Question: I'm trying to put a TextView into my TableView so that it doesn't push the spinner box and the other TextView off of the screen. I've tried changing the layout_width, yet that has not worked. I have also tried changing the layout_width of the TableRow, but that is not working, either. So how can I fit the text of the left-most textView in the row?
'''
<TableLayout android:id="@+id/abilityScoreTable"
android:layout_width="fill_parent" android:layout_height="fill_parent"
xmlns:android="http://schemas.android.com/apk/res/android" android:padding="0dip">
<TextView android:layout_height="wrap_content" android:textAppearance="?android:attr/textAppearanceLarge" android:layout_width="wrap_content" android:gravity="center" android:textSize="30dip" android:id="@+id/abilityScoreBannerText" android:text="Ability Scores"></TextView>
<TableRow android:layout_width="wrap_content" android:gravity="center" android:id="@+id/tableRow1" android:layout_height="wrap_content">
<TextView android:text="zero" android:id="@+id/StrengthBonusText" android:layout_width="wrap_content" android:layout_height="wrap_content"></TextView>
<Spinner android:id="@+id/StrengthSpinner" android:layout_width="10px" android:layout_height="wrap_content" android:entries="@array/string_ability_scores"></Spinner>
<TextView android:layout_width="wrap_content" android:layout_height="wrap_content"
android:textAppearance="?android:attr/textAppearanceLarge" android:id="@+id/StrengthTextView" android:text="Strength"
android:textSize="30dip"></TextView>
</TableRow>
<TableRow android:layout_height="wrap_content"
android:layout_width="wrap_content" android:id="@+id/tableRow2" android:gravity="center">
<Spinner android:layout_height="wrap_content" android:layout_width="wrap_content"
android:id="@+id/dexteritySpinner" android:entries="@array/string_ability_scores"></Spinner>
<TextView android:id="@+id/textView2" android:layout_width="wrap_content" android:layout_height="wrap_content" android:textAppearance="?android:attr/textAppearanceLarge" android:text="Dexterity" android:textSize="30dip"></TextView>
</TableRow>
<TableRow android:layout_width="wrap_content" android:layout_height="wrap_content"
android:entries="@array/string_ability_scores" android:layout_gravity="center"
android:gravity="center" android:id="@+id/TableRow3">
<Spinner android:id="@+id/ConstitutionSpinner"
android:layout_width="wrap_content" android:layout_height="wrap_content"
android:entries="@array/string_ability_scores"></Spinner>
<TextView android:layout_width="wrap_content"
android:layout_height="wrap_content"
android:textAppearance="?android:attr/textAppearanceLarge"
android:text="Constitution" android:textSize="30dip"
android:id="@+id/ConstitutionTextView"></TextView>
</TableRow>
<TableRow android:layout_height="wrap_content"
android:layout_width="wrap_content" android:id="@+id/tableRow3" android:gravity="center">
<Spinner android:layout_height="wrap_content"
android:id="@+id/intelligenceSpinner"
android:layout_width="wrap_content"
android:entries="@array/string_ability_scores"></Spinner>
<TextView android:id="@+id/textView1"
android:layout_width="wrap_content" android:layout_height="wrap_content"
android:textAppearance="?android:attr/textAppearanceLarge"
android:text="Intelligence" android:textSize="30dip"></TextView>
</TableRow>
<TableRow android:layout_height="wrap_content"
android:layout_width="wrap_content" android:id="@+id/tableRow4"
android:gravity="center">
<Spinner android:layout_height="wrap_content"
android:id="@+id/WisdomSpinner" android:layout_width="wrap_content"
android:entries="@array/string_ability_scores"></Spinner>
<TextView android:id="@+id/textView3"
android:layout_width="wrap_content" android:layout_height="wrap_content"
android:textAppearance="?android:attr/textAppearanceLarge" android:text="Wisdom"
android:textSize="30dip"></TextView>
</TableRow>
<TableRow android:layout_height="wrap_content"
android:layout_width="wrap_content" android:id="@+id/tableRow5"
android:gravity="center">
<Spinner android:layout_height="wrap_content"
android:id="@+id/CharismaSpinner" android:layout_width="wrap_content"
android:entries="@array/string_ability_scores"></Spinner>
<TextView android:id="@+id/textView4"
android:layout_width="wrap_content" android:layout_height="wrap_content"
android:textAppearance="?android:attr/textAppearanceLarge"
android:text="Charisma" android:textSize="30dip"></TextView>
</TableRow>
</TableLayout>
'''
Currently, it looks like this:

On the top-most spinner there's suppose to be a number to the left. I'm trying to squeeze it on to the screen and have all three fit.
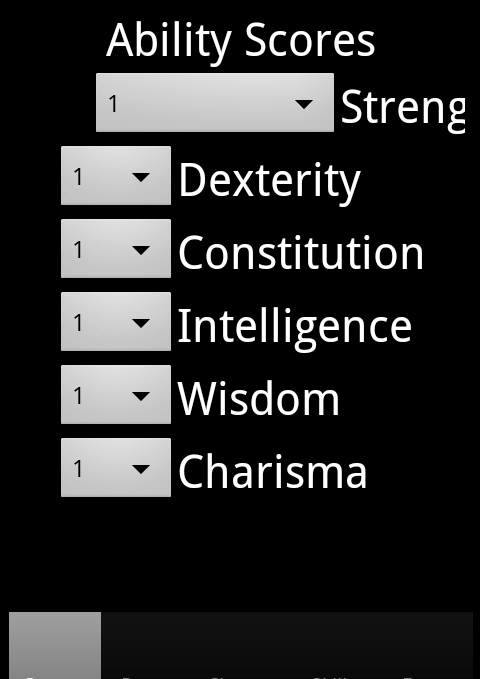
Answer: im not sure what you want any way check this and tell me is this what you are trying.

if so here is the xml.
'''
<TableRow android:id="@+id/tableRow1">
<TextView android:text="zero" android:id="@+id/StrengthBonusText"></TextView>
<Spinner android:id="@+id/StrengthSpinner" />
<TextView android:id="@+id/StrengthTextView"
android:textAppearance="?android:attr/textAppearanceLarge"
android:text="Strength" android:textSize="30dip" />
</TableRow>
<TableRow android:id="@+id/tableRow2">
<View android:visibility="invisible" android:layout_height="0dip" />
<Spinner android:id="@+id/dexteritySpinner" />
<TextView android:id="@+id/textView2" android:textAppearance="?android:attr/textAppearanceLarge"
android:text="Dexterity" android:textSize="30dip" />
</TableRow>
<TableRow android:id="@+id/TableRow3">
<View android:visibility="invisible" android:layout_height="0dip" />
<Spinner android:id="@+id/ConstitutionSpinner"></Spinner>
<TextView android:id="@+id/ConstitutionTextView"
android:textAppearance="?android:attr/textAppearanceLarge"
android:text="Constitution" android:textSize="30dip"></TextView>
</TableRow>
<TableRow android:id="@+id/tableRow3">
<View android:visibility="invisible" android:layout_height="0dip"/>
<Spinner android:id="@+id/intelligenceSpinner"></Spinner>
<TextView android:id="@+id/textView1" android:textAppearance="?android:attr/textAppearanceLarge"
android:text="Intelligence" android:textSize="30dip"></TextView>
</TableRow>
<TableRow android:id="@+id/tableRow4">
<View android:visibility="invisible" android:layout_height="0dip"/>
<Spinner android:id="@+id/WisdomSpinner"></Spinner>
<TextView android:id="@+id/textView3" android:textAppearance="?android:attr/textAppearanceLarge"
android:text="Wisdom" android:textSize="30dip"></TextView>
</TableRow>
<TableRow android:id="@+id/tableRow5">
<View android:visibility="invisible" android:layout_height="0dip"/>
<Spinner android:id="@+id/CharismaSpinner"></Spinner>
<TextView android:id="@+id/textView4" android:textAppearance="?android:attr/textAppearanceLarge"
android:text="Charisma" android:textSize="30dip"></TextView>
</TableRow>
'''